Question: Anyone know what is causing the top border of a QtGui.QDateEdit to be missing when setCalendarPopup(True) on a Mac (OS X 10.9)?
Example:

'''
date_input = QtGui.QDateEdit()
date_input.setDate(QtCore.QDate.currentDate())
date_input.setCalendarPopup(True)
date_input.setDisplayFormat("MM/dd/yyyy")
'''
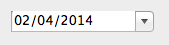
Answer: It's a Qt bug. It reproduces in C++ under both Qt 5.2.0 and Qt 4.8.5. Please file a bug report.
'''
#include <QApplication>
#include <QDateEdit>
#include <QDate>
#include <QHBoxLayout>
int main(int argc, char *argv[])
{
QApplication a(argc, argv);
QWidget w;
QHBoxLayout * layout = new QHBoxLayout(&w);
QDateEdit edit;
edit.setDate(QDate::currentDate());
edit.setCalendarPopup(true);
edit.setDisplayFormat("MM/dd/yyyy");
layout->addWidget(&edit);
w.show();
return a.exec();
}
'''